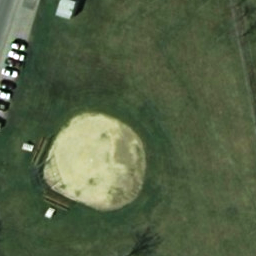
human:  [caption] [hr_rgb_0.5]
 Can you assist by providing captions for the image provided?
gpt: It is a small baseball diamond with sand and grass .

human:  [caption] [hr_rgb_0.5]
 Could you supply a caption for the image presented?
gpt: It is a small old baseball diamond .

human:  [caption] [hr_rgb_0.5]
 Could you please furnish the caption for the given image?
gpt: This is a old baseball diamond .

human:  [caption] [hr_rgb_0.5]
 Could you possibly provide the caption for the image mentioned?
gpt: This is a old baseball diamond .

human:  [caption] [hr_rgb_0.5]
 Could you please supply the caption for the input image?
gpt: This is a old baseball diamond .